Question: We are working on a book library type of interface and want to understand the best/simplest way to achieve the effect for image?
HTML/CSS or iOS references will help. Ideally the effect that Amazon uses would be awesome - with basic HTML/CSS code.

I assume we need to get the code to put a block of black/gray background and then skew the image to make the left side height to be smaller than right side height ?
Thanks for any pointers or jsFiddle code. I am not looking for a hover - just standard placement options.
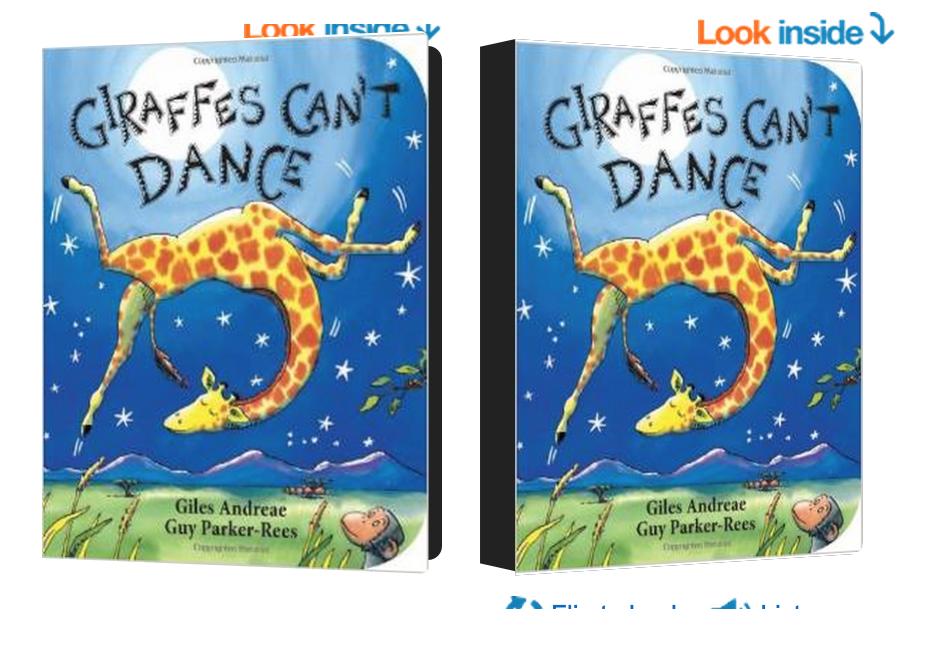
Answer: This is how you can do this using 'perspective' and ':before' ':pseudo element's:
## Demo on dabblet
### HTML:
'''
<div class="img-1">
<img src="http://s25.postimg.org/xhz22u173/9780439287197_p0_v2_s260x420.jpg" />
</div>
<div class="img-2">
<img src="http://s25.postimg.org/xhz22u173/9780439287197_p0_v2_s260x420.jpg" />
</div>
'''
### CSS:
'''
body {
background: lightblue;
}
.container {
width: 620px;
}
.img-1 {
position: relative;
display: inline-block;
-webkit-perspective: 1000px;
-moz-perspective: 1000px;
perspective: 1000px;
margin-top: 50px;
margin: 20px;
}
.img-1 img {
transform: rotateY(-30deg);
}
.img-1:before {
content: "";
position: absolute;
width: 260px;
height: 100%;
background-color: black;
transform: rotateY(-30deg) translateZ(-30px);
border-radius: 15px;
}
.img-2 {
position: relative;
display: inline-block;
-webkit-perspective: 1000px;
-moz-perspective: 1000px;
persepctive: 1000px;
margin: 20px;
margin-top: 50px;
}
.img-2 img {
transform: rotateY(40deg);
}
.img-2:before {
content: "";
top: -15px;
position: absolute;
width: 19%;
height: 105.6%;
background-color: black;
transform: translateX(-16px) translateY(2.7px) rotateY(-55deg)
}
'''